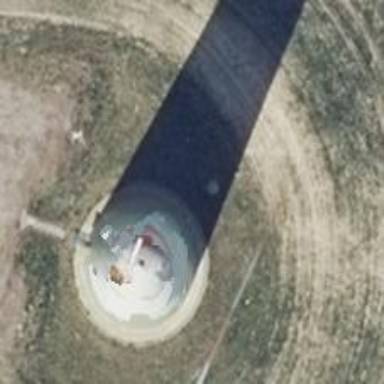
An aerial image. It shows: Wind generator using horizontal axis wind turbines.